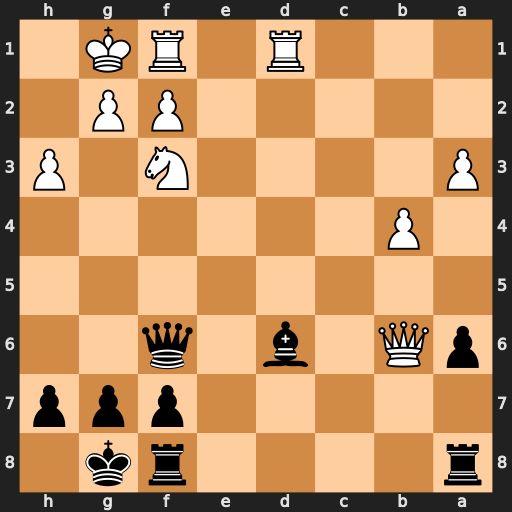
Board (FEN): r4rk1/5ppp/pQ1b1q2/8/1P6/P4N1P/5PP1/3R1RK1
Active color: b
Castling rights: -
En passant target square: -
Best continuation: Bh2+ Nxh2 Qxb6